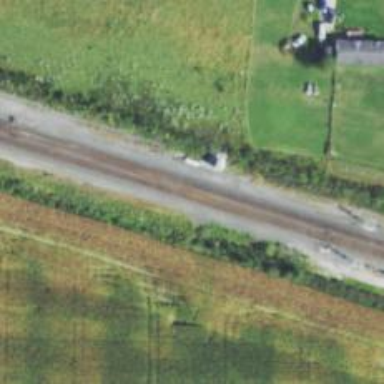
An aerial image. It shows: Railway track.